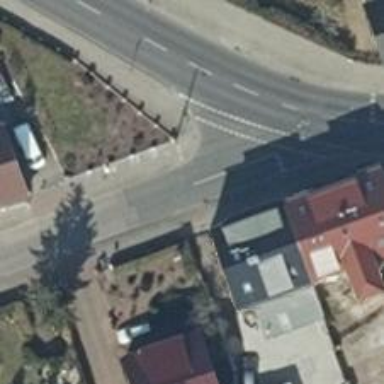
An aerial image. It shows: Uncontrolled crossing on the road.